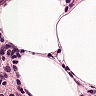
Metastatic tissue present: no